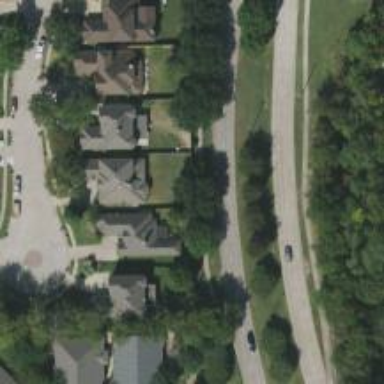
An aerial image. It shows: Secondary road with separate sidewalk.